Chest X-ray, AP view. Patient: 42 years old, sex M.
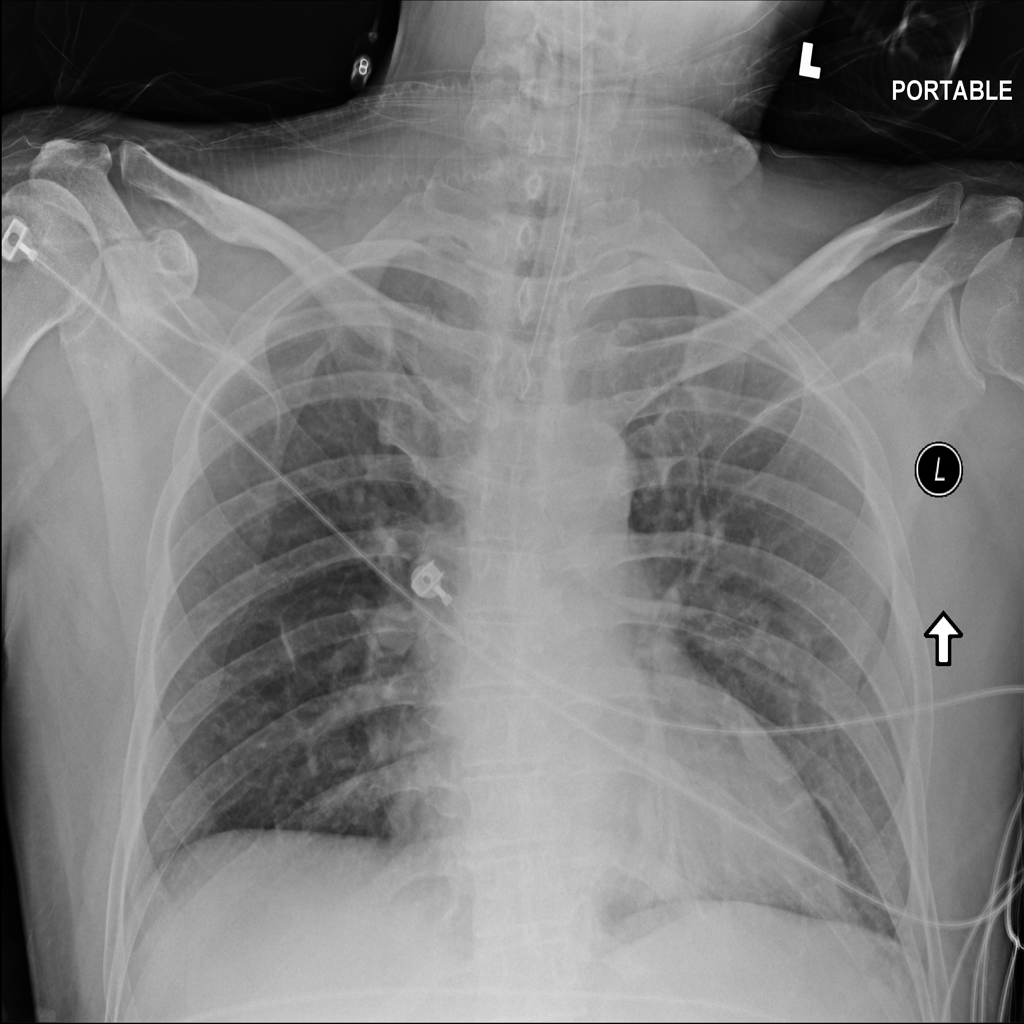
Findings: No Finding